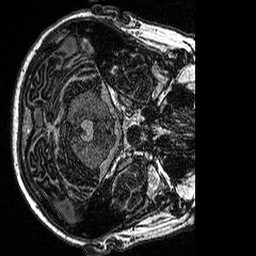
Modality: MP2RAGE
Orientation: axial
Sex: male
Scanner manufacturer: siemens
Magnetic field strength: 3 T
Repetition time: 5 s
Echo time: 0.00292 s